Question: I'm new to Google Sheets so would appreciate some assistance as my research has been unsucessful.
I have created a schedule with peoples names filling time slots. I have duplicated the sheet for the same layout to be able to create a print out that shows which time slots are available using just colours so as not to distribute the names listed. To do this I want to use conditional formating and show a colour in the cells (time slots) not yet filled.
I thought that the custom formula needs be something like... conditional formating for cell E14 on sheet "Schedule Printout"... ISBLANK('Schedule!E14') but this doesn't work.
Screen grab of the Conditional Formating dialog box
I have tried several different variations. If you have any ideas please can you let me know?
Thank you
James Webb
<URL>
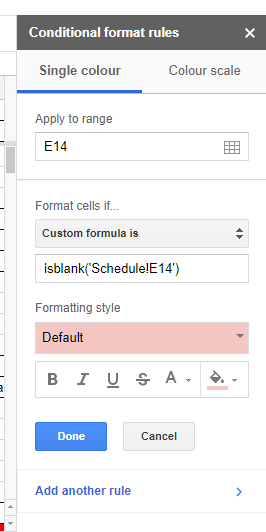
Answer: See if this works
'''
=INDIRECT("Schedule!E14")=""
'''
I believe you have to use INDIRECT in conditional formatting when you want to reference a different sheet/tab.